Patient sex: F
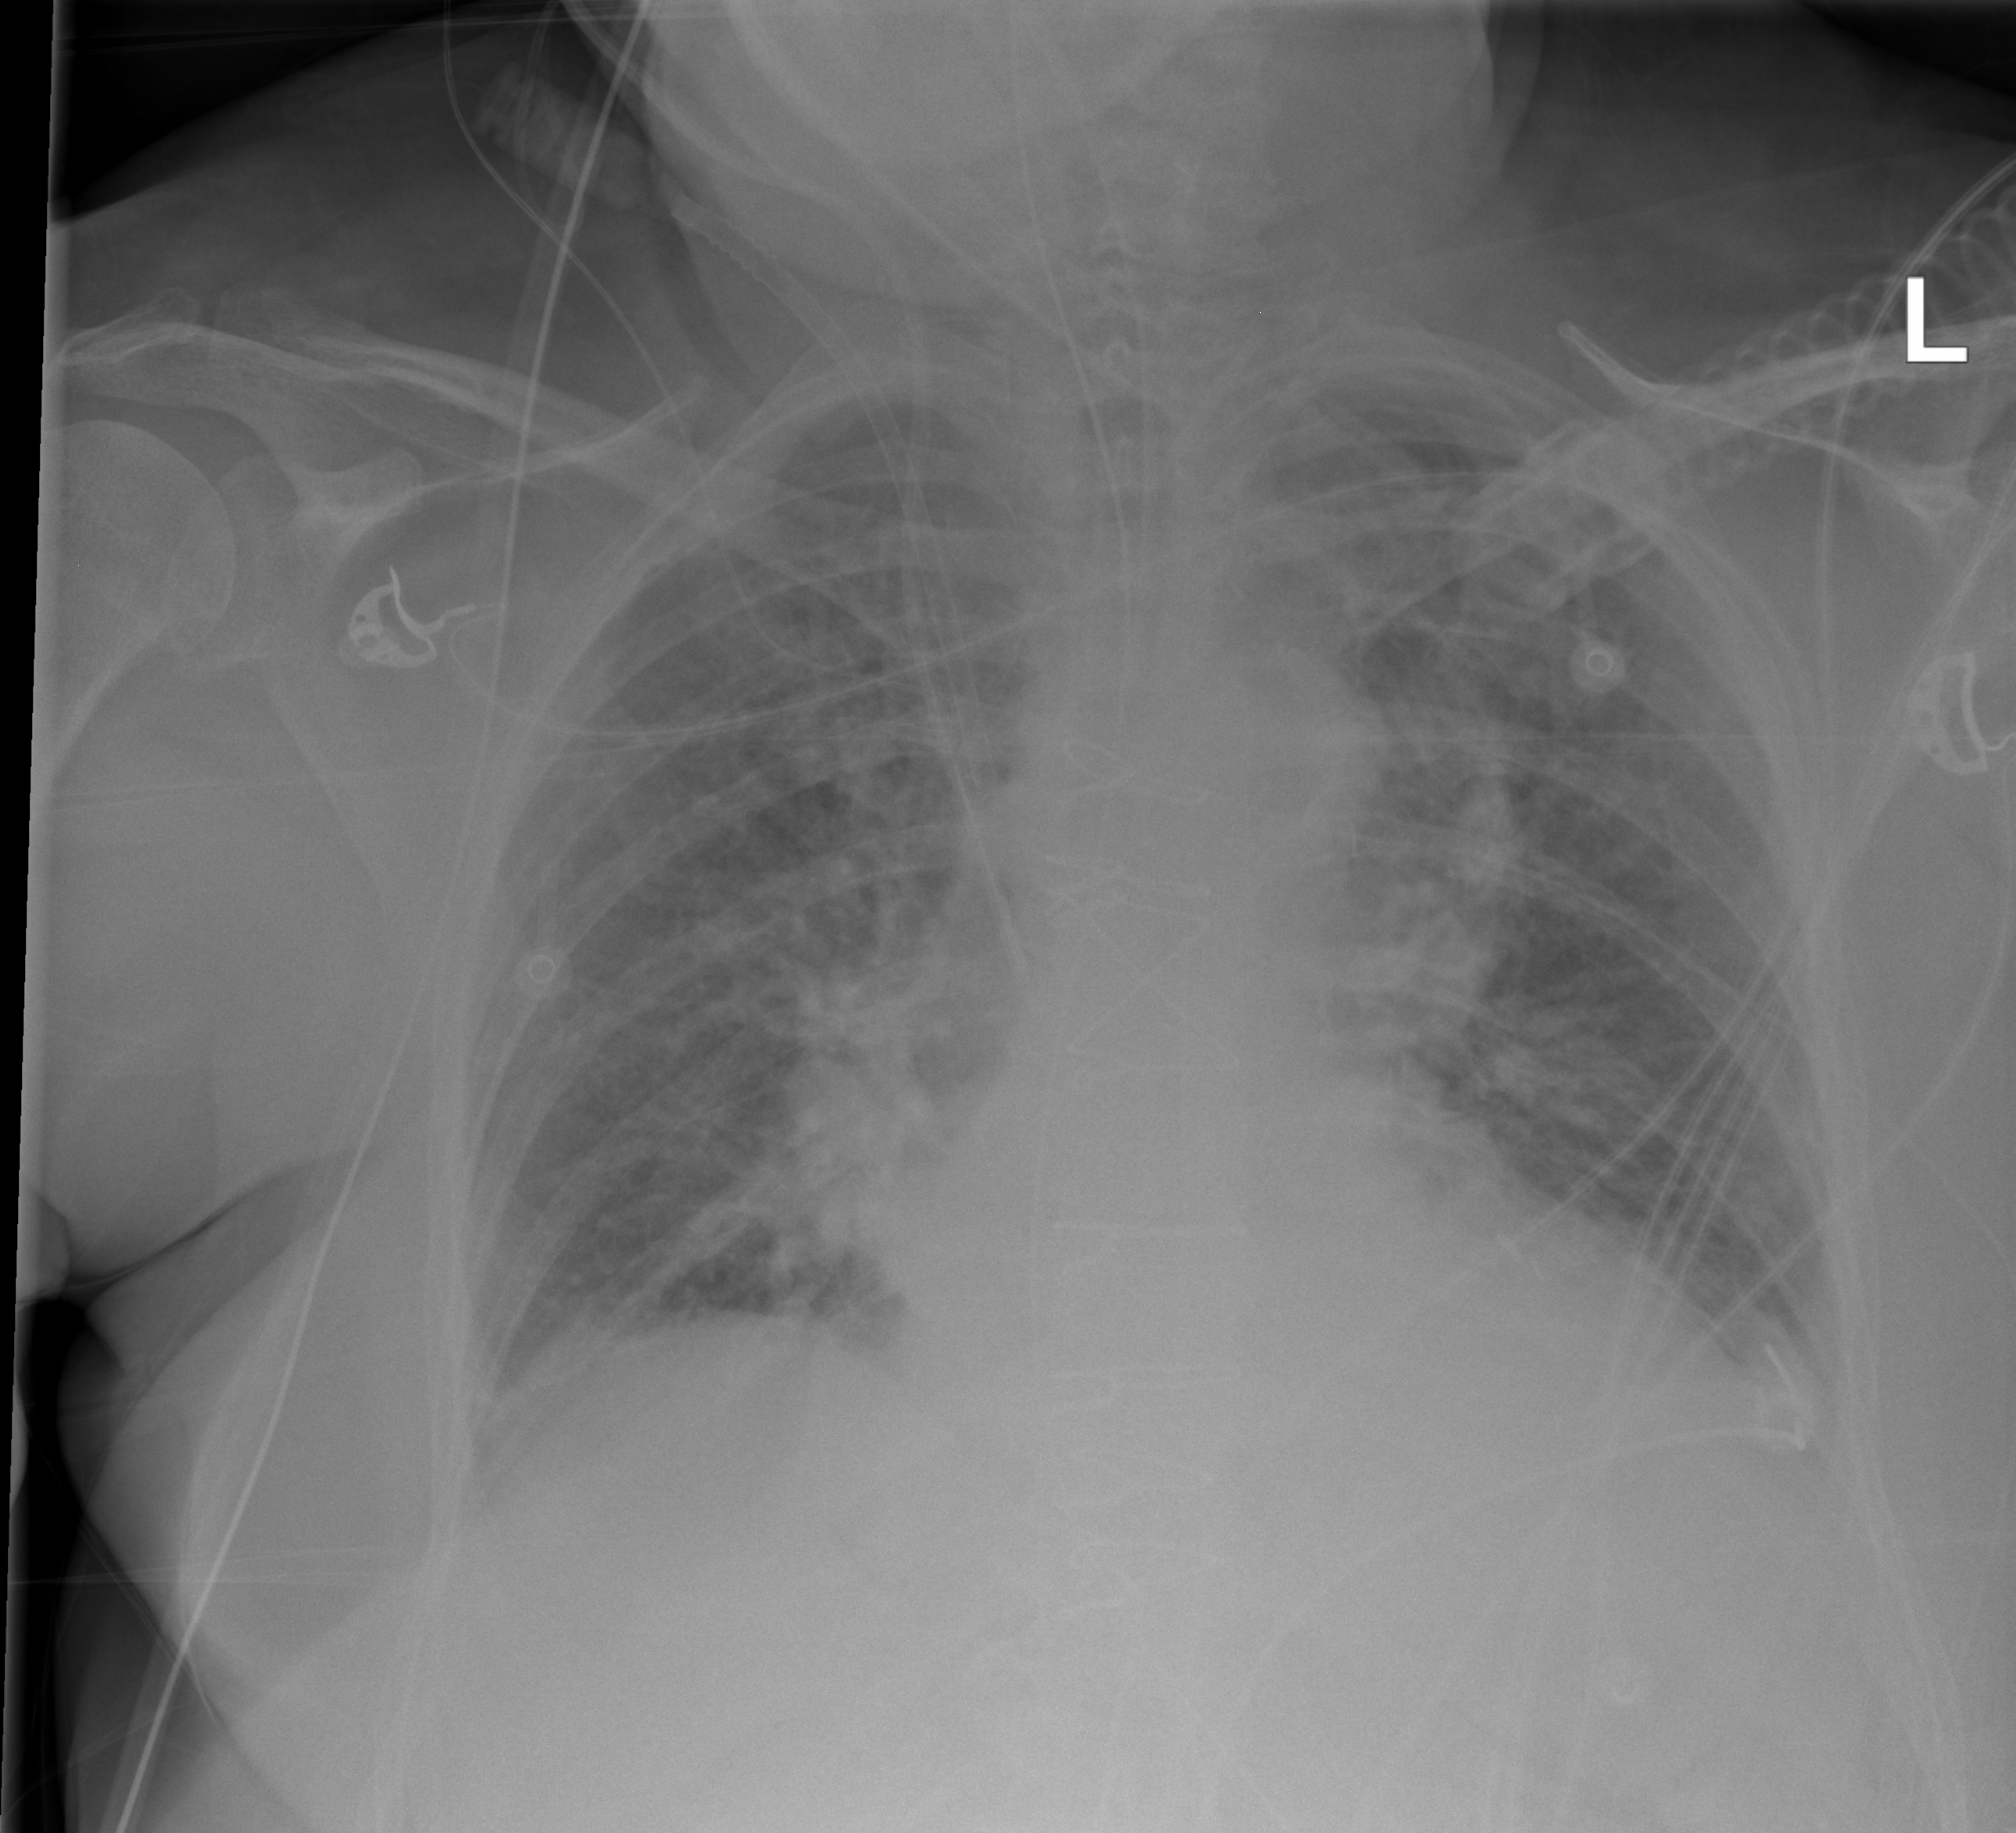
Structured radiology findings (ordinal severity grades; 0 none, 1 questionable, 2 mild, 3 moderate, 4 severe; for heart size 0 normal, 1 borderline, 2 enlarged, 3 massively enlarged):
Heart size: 1
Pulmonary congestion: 2
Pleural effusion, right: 2
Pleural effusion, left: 2
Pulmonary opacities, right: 2
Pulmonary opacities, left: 2
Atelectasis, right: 2
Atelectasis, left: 2